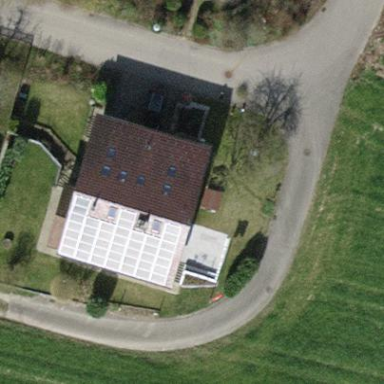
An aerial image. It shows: Detached building with tile roof.